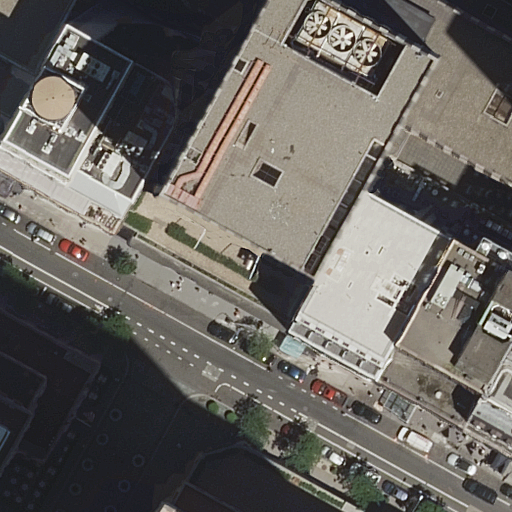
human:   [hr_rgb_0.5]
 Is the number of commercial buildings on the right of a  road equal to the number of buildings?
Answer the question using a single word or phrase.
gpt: no

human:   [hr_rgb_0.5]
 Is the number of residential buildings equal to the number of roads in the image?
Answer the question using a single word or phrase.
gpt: no

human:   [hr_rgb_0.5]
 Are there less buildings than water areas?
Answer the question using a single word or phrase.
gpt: no

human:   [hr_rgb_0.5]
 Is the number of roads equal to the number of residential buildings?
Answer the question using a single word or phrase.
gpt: no

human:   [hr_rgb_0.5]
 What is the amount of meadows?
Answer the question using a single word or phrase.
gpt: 0

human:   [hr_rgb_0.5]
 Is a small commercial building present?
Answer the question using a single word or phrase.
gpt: no

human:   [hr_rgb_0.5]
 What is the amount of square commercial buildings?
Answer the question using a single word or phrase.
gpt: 0

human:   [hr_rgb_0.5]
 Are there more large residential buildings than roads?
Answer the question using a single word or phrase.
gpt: yes

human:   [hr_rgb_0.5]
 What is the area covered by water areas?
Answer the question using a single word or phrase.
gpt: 0m2

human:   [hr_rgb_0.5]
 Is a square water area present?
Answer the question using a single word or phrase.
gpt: no

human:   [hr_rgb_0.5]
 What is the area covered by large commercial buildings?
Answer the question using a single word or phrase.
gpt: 998m2

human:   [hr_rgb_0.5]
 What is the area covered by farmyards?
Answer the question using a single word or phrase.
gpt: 0m2

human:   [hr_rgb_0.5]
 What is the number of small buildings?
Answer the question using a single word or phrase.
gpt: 1

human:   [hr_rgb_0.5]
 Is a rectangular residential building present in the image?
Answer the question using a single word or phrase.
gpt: yes

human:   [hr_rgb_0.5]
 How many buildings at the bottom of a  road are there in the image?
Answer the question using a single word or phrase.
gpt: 1

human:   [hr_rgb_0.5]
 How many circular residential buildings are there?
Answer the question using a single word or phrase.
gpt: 0

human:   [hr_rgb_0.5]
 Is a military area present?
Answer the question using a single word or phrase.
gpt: no

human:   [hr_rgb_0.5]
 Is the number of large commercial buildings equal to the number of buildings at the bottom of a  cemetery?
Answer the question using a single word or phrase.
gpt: no

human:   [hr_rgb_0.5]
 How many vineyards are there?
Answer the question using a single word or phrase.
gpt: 0

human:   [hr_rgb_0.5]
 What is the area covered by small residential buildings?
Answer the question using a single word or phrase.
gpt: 13m2

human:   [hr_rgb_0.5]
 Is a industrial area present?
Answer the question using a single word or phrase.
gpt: no

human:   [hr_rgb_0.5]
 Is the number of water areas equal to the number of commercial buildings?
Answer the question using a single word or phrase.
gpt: no

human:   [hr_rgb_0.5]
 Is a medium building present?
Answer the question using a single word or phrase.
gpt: yes

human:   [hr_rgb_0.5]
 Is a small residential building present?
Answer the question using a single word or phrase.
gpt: yes

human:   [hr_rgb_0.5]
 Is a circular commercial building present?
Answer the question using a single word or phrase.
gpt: no

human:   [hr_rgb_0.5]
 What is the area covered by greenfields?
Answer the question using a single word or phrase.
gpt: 0m2

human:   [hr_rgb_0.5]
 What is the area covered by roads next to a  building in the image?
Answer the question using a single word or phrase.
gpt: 0m2

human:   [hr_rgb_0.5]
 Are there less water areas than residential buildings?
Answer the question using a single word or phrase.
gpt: yes

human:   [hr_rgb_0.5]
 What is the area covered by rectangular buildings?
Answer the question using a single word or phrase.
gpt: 3047m2

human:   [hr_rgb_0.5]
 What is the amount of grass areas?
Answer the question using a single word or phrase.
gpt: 0

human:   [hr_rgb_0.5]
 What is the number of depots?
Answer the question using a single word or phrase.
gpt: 0

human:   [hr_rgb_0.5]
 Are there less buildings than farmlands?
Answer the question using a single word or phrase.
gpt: no

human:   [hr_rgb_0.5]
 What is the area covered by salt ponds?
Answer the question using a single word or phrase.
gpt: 0m2

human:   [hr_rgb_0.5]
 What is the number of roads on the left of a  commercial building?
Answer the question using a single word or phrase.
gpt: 1

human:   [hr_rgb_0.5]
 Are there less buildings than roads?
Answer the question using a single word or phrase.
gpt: no

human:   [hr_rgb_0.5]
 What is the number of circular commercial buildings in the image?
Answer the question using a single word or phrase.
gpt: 0